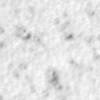
Label: no_change